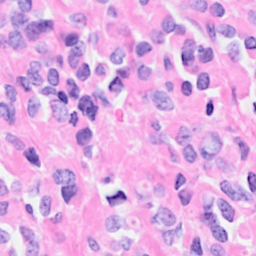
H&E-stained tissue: Breast